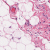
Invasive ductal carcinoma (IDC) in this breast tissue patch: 0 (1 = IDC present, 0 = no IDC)